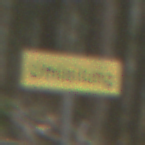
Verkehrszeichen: Umleitungsankuendigung
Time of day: Midday
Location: Outdoor (Nature)
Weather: Overcast
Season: NotSpecified
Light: Natural